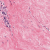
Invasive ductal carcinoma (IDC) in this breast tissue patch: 0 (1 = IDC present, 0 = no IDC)